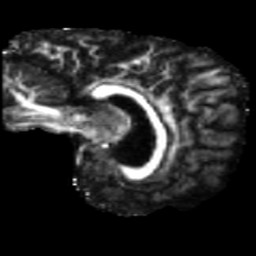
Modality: FA
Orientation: sagittal
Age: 42
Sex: male
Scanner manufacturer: siemens
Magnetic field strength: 3 T
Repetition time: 5.47 s
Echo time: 0.0854 s